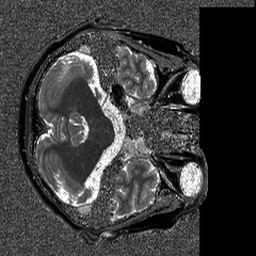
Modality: T1map
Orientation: axial
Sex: female